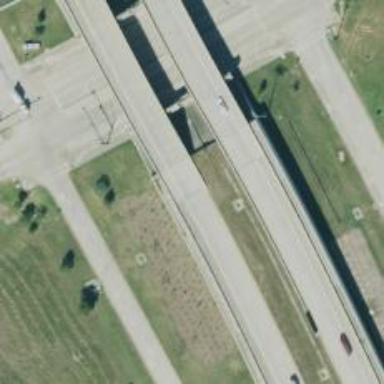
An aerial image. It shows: Bridge over motorway.